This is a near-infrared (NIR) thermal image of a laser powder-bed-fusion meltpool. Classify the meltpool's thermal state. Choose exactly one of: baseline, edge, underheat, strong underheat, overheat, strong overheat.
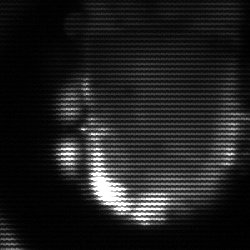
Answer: baseline